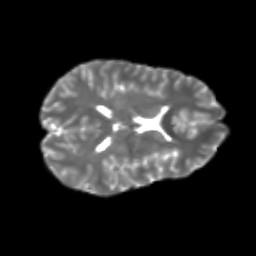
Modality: T2w
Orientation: axial
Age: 22
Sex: female
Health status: healthy
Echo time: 0.074 s